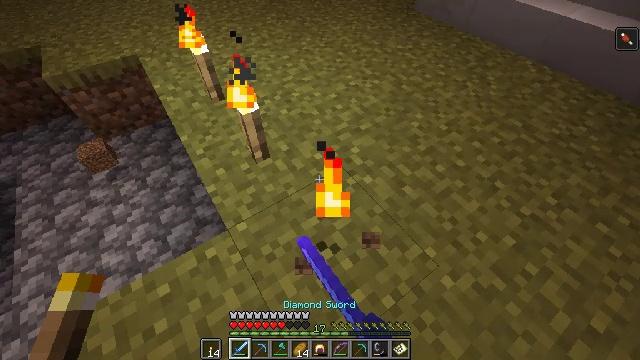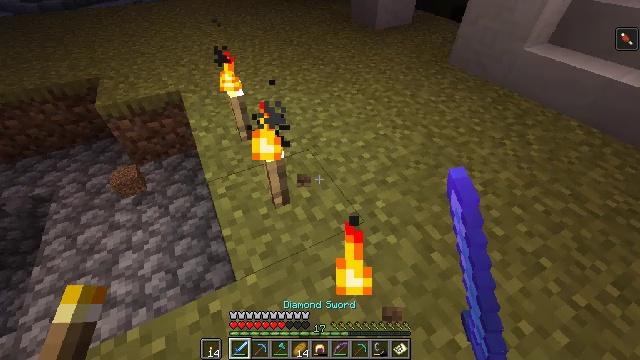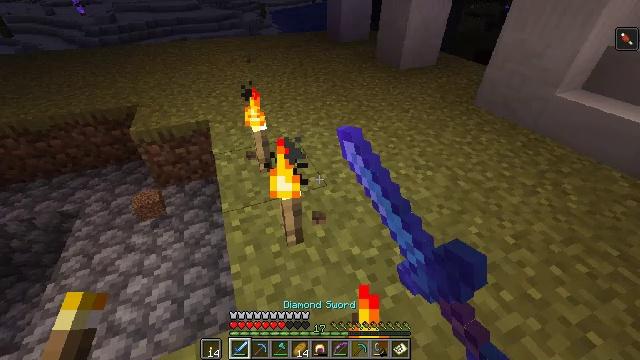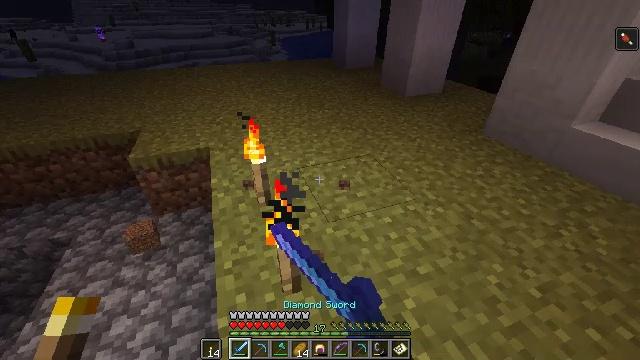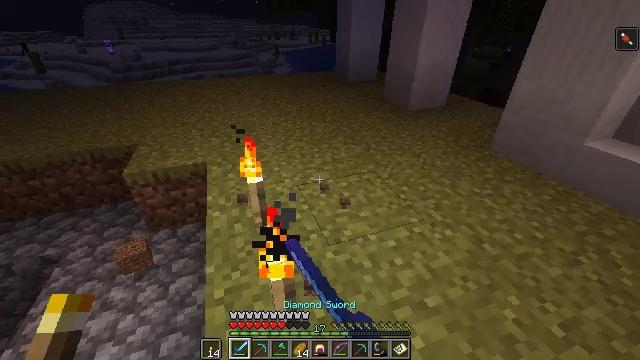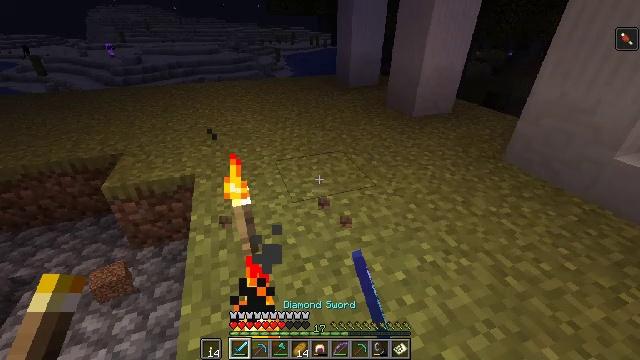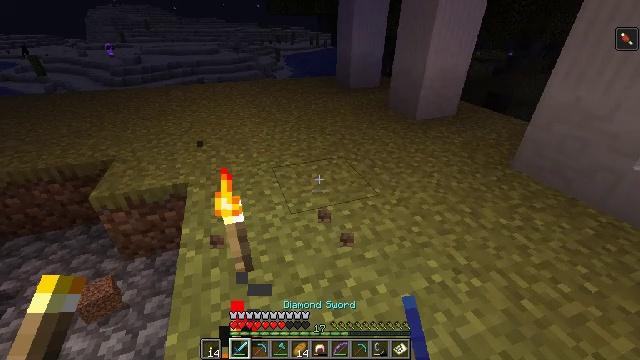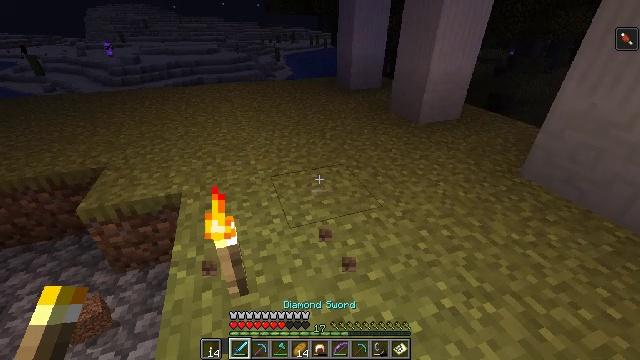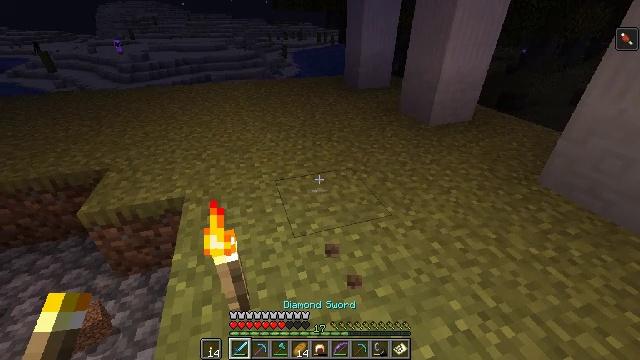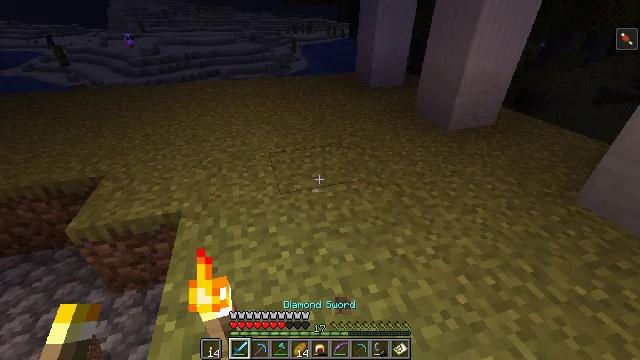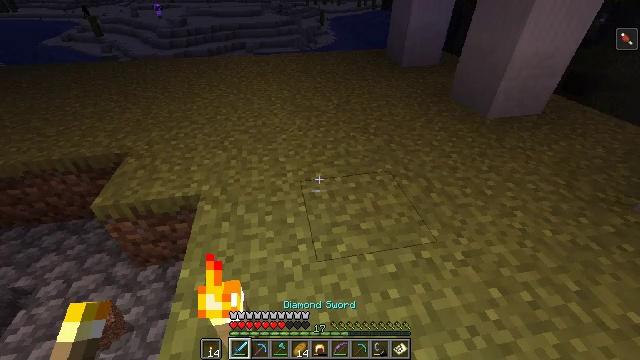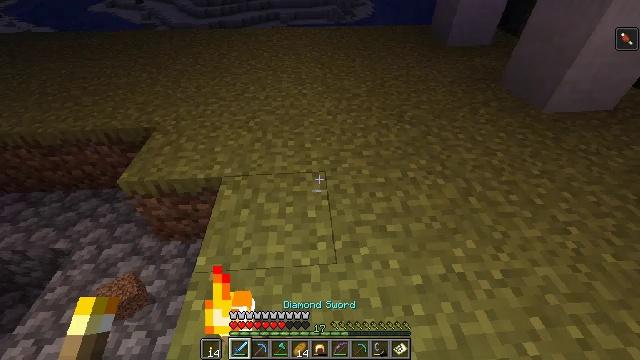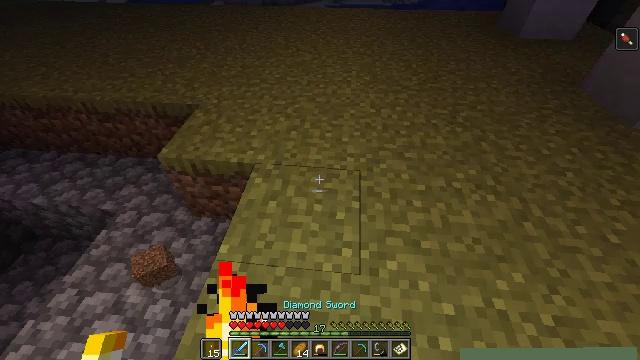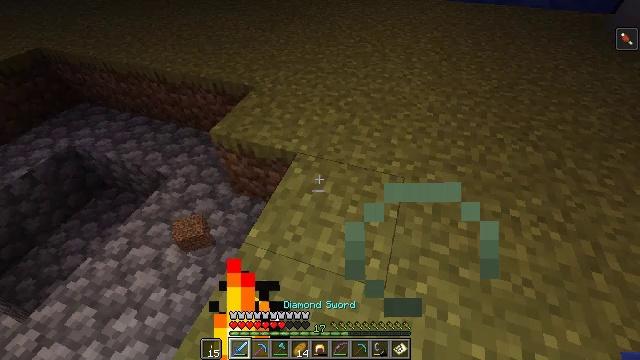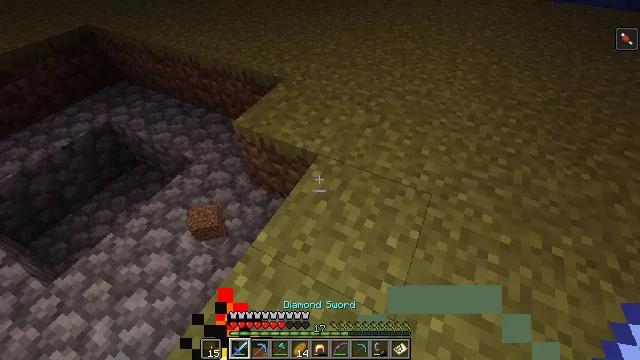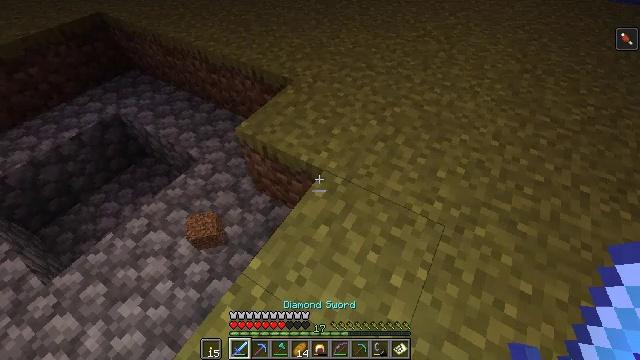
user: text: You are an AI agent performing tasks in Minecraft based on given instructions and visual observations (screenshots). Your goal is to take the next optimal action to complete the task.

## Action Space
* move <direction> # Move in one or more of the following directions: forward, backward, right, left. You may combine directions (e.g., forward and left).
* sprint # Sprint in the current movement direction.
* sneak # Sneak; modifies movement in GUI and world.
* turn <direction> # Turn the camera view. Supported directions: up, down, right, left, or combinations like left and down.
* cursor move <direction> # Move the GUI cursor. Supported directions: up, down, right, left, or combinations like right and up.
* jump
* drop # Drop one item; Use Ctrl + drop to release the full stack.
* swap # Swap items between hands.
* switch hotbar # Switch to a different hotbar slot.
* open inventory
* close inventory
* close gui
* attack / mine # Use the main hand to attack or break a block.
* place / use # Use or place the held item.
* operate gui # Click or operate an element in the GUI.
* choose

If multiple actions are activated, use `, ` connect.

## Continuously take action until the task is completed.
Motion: motion action
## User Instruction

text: Attack the torch to pick it up.
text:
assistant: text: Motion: move forward, turn left and up, attack / mine
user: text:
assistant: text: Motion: move forward, turn left and up, attack / mine
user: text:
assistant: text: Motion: move forward, turn left and up, attack / mine
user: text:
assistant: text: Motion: move forward, turn up, attack / mine
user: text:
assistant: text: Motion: move forward
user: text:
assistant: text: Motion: move forward
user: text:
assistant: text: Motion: move forward
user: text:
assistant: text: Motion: move forward, turn left
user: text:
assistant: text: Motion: move forward, turn left and down
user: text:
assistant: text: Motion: move forward, turn left and down
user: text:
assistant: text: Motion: move forward, turn left and down
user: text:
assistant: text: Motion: move forward, turn left and down
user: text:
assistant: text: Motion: move forward, turn left and down
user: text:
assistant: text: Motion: move forward, turn left and down
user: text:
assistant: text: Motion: turn left and down
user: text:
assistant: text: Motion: turn left
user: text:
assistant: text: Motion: turn up
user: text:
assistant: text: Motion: turn right and up
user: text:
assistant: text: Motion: move forward, turn right and up
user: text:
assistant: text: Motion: move forward, turn right and up
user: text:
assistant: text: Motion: move forward, turn left and up
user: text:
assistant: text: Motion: move forward, turn up
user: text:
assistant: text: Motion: move forward, turn up
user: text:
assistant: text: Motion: move forward
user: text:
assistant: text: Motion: move forward
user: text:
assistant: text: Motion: move forward, turn left and down
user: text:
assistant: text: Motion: move forward, turn left and down
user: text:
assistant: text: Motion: turn left and down
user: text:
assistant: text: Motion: turn left and down
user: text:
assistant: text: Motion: turn left and up